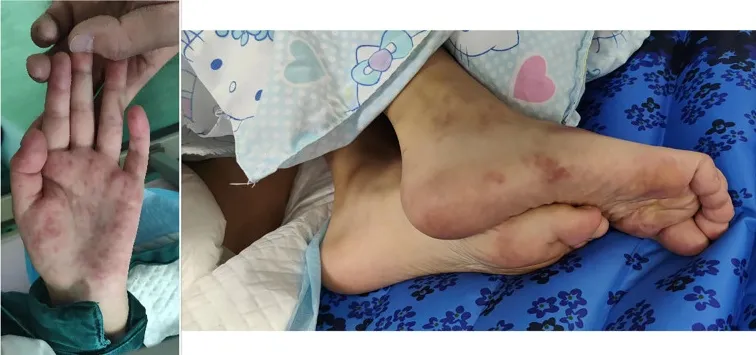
Microthrombus formation was also observed in the patient's palms and feet.
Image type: medical_photograph (skin_photograph)